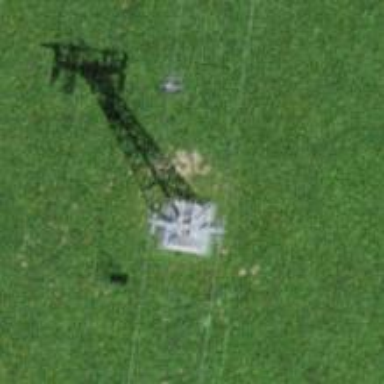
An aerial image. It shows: Pylon used for aerialway.